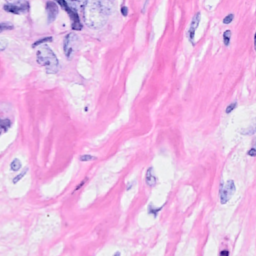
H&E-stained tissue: Breast